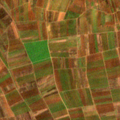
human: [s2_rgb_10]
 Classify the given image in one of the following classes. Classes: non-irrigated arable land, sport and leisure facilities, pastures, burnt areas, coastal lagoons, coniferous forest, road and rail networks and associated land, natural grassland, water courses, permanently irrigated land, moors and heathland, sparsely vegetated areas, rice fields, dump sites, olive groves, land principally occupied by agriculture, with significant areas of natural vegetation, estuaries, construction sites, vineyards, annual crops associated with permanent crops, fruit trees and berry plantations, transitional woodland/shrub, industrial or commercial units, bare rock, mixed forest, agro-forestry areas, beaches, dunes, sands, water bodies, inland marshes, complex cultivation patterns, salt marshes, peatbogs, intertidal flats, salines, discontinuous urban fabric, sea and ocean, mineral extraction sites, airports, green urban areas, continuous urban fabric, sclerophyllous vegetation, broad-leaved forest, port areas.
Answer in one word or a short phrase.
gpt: non-irrigated arable land, land principally occupied by agriculture, with significant areas of natural vegetation